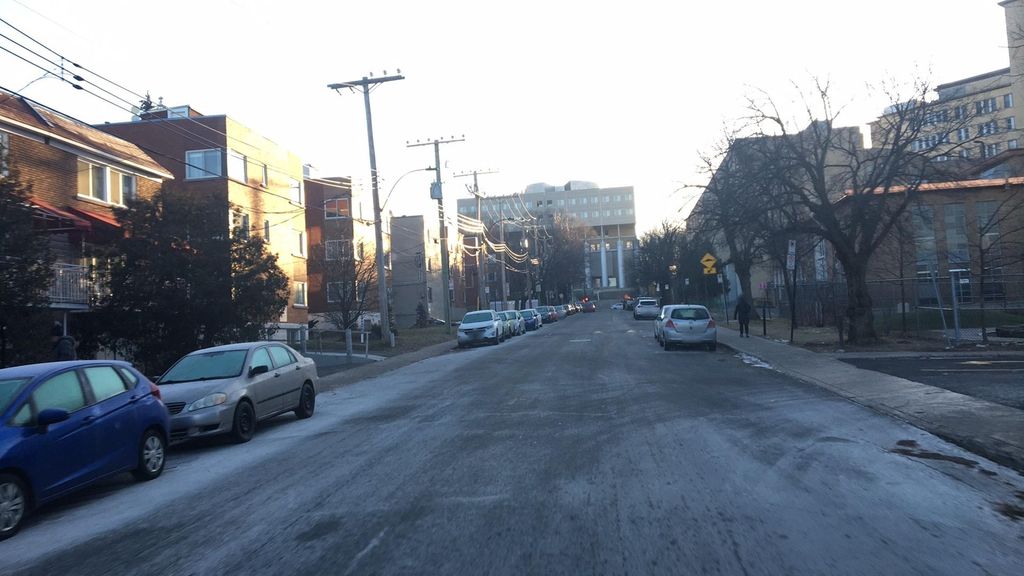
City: montreal